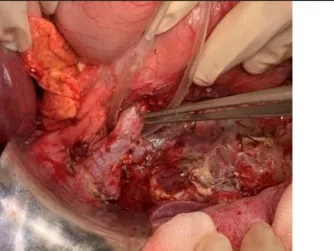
The operative findings of the reported case. The non-perforated common bile duct.
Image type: medical_photograph (other_medical_photograph)